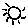
Label: sun